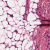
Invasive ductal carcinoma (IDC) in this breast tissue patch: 1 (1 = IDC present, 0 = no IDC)